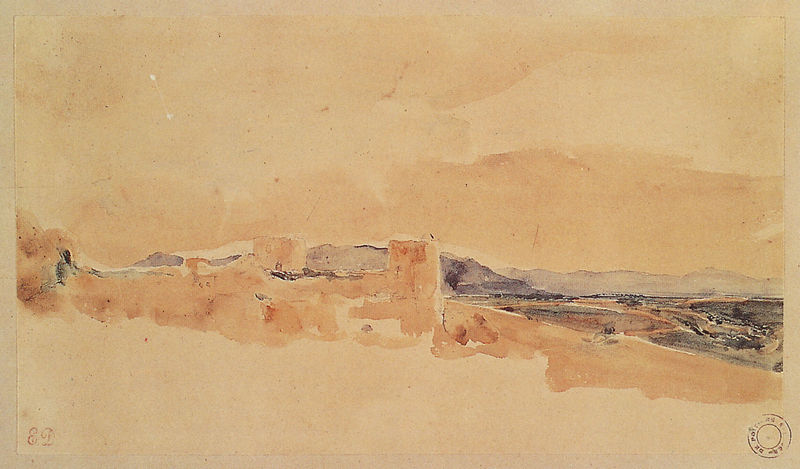
Titel: Panorama der Landschaft um Meknes
Künstler: Eugène Delacroix
Institution: Poitiers, Musée de Poitiers
Schlagwörter: blau, himmel, meer, wasser, aquarell, bäume, grün, landschaft, ocker, sand, see, braun, orange, ausblick, rot, beige, architektur, ebene, hügel, wege, tal, turm, papier, berge, gebirge, dorf, mauer, landschaftsmalerei, vergilbt, wasserfarbe, woken, panorama, straßen, tusche, wasserfarben, ruine, burg, türme, stempel, flecken, alleen, stadtmauer, sammlung, postkarte, gouache, paper, werge, ed